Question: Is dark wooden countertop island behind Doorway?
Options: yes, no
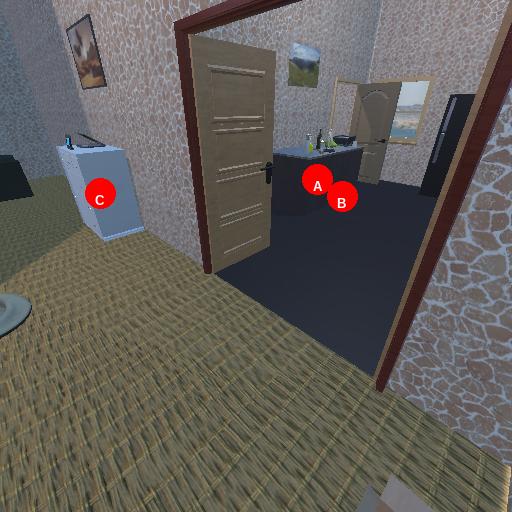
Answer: yes